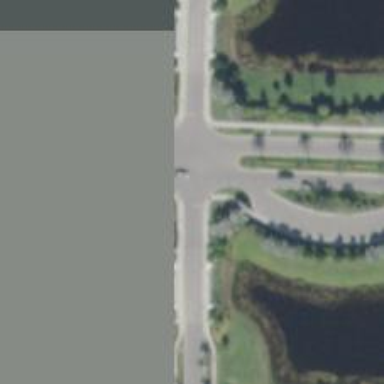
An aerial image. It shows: Unmarked crossing on footway.